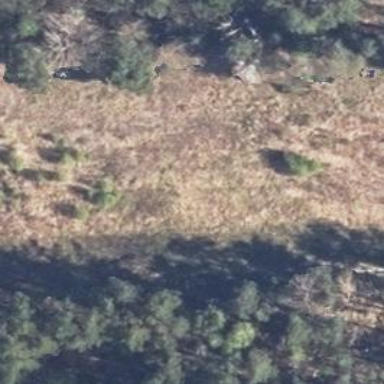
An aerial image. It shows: Patch of scrub vegetation.